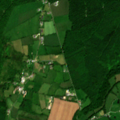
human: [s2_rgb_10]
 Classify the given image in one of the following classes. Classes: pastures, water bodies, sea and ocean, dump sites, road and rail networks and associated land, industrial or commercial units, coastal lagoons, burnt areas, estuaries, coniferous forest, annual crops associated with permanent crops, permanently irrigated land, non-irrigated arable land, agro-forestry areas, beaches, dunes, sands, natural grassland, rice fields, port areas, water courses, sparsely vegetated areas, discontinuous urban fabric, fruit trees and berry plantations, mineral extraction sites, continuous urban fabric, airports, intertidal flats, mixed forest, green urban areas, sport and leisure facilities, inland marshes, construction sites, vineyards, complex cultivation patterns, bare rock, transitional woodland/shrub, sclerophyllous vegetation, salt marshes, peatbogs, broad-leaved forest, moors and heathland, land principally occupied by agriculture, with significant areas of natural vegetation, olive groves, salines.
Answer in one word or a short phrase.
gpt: pastures, coniferous forest, mixed forest